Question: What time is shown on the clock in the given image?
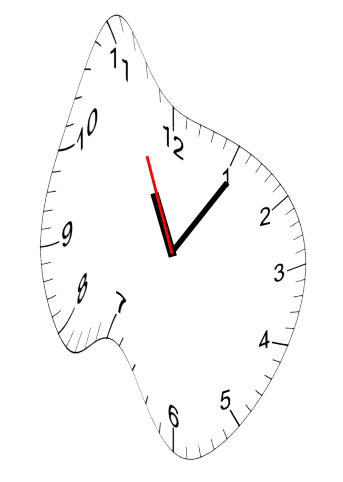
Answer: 11:05:56